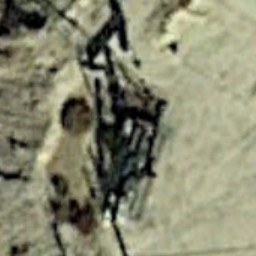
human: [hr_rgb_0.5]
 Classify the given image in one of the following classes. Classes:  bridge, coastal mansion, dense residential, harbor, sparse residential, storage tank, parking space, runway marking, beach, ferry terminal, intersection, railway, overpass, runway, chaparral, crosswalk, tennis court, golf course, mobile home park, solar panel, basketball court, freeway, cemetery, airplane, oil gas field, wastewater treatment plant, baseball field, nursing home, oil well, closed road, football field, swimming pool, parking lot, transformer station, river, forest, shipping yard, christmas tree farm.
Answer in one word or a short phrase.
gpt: oil well